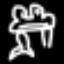
Label: frog